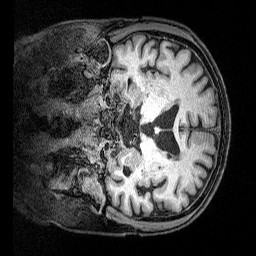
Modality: T1w
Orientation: coronal
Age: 63
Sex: male
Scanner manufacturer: siemens
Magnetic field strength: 3 T
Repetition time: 2.5 s
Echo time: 0.00369 s